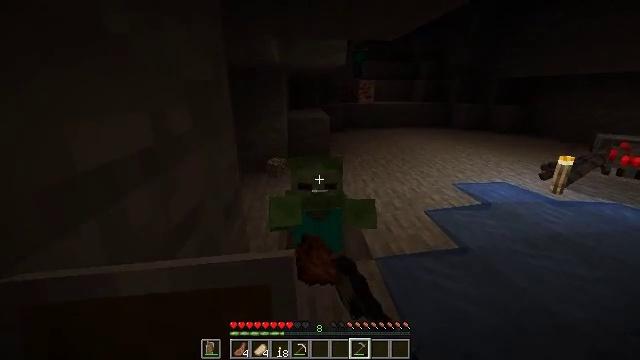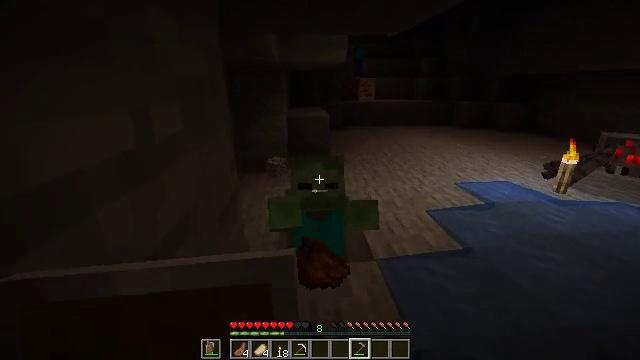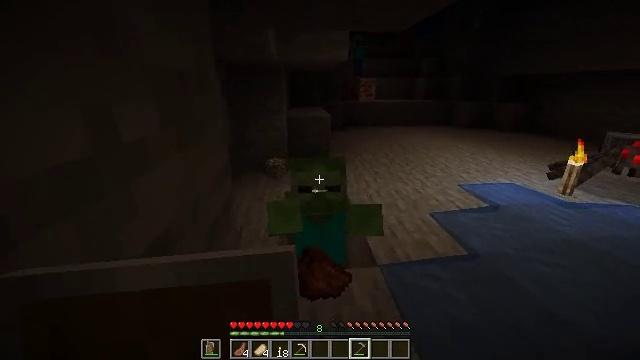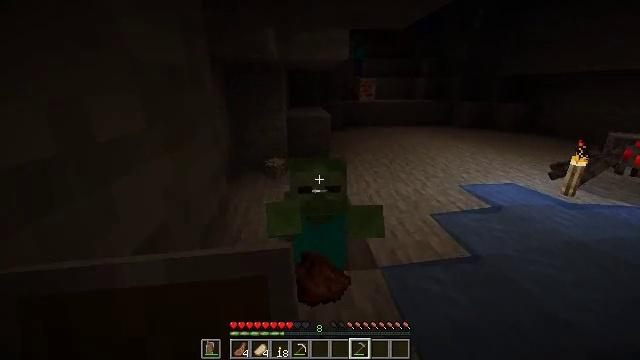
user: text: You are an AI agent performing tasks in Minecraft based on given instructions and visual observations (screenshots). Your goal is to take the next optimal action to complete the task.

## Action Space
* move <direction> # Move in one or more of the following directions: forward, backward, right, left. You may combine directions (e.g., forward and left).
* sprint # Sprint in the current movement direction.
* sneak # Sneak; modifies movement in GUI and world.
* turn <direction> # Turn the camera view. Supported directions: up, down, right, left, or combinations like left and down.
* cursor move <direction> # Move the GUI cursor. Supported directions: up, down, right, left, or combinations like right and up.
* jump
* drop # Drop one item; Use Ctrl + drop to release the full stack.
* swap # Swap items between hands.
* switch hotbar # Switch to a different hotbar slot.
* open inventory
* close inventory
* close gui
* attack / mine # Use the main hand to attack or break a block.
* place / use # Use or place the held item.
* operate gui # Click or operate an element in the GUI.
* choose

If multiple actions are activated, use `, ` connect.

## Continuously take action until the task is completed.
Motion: motion action
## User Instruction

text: Kill a zombie.
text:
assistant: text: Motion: attack / mine
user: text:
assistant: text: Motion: move back
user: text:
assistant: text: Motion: move back
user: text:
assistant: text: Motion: no_op